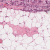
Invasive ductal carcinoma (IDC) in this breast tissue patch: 1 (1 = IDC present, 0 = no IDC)